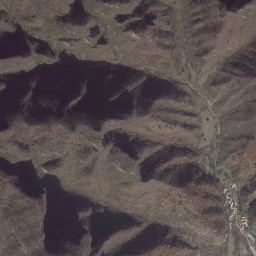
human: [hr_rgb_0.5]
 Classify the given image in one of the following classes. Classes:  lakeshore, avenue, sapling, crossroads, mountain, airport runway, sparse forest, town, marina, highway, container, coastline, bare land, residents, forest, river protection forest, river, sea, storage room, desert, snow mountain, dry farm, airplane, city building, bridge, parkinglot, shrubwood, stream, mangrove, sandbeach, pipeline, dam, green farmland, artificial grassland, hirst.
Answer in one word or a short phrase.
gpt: mountain